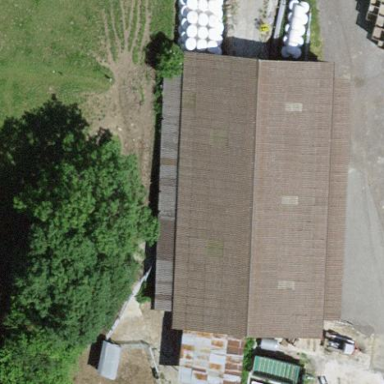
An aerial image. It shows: Barn.